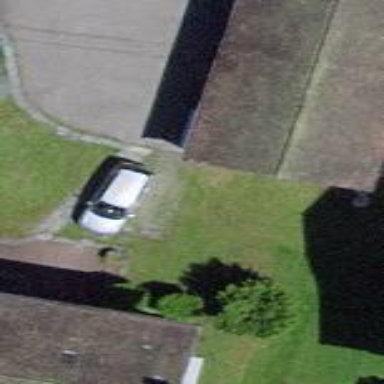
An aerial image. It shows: Garages with gabled roofs.